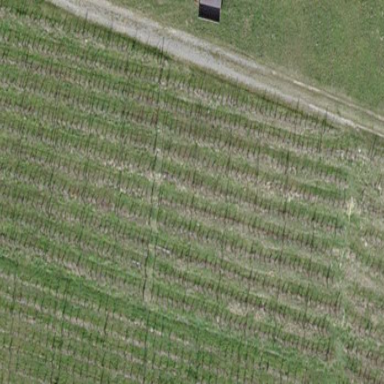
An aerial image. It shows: Beautiful vineyard in the countryside.